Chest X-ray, PA view. Patient: 60 years old, sex F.
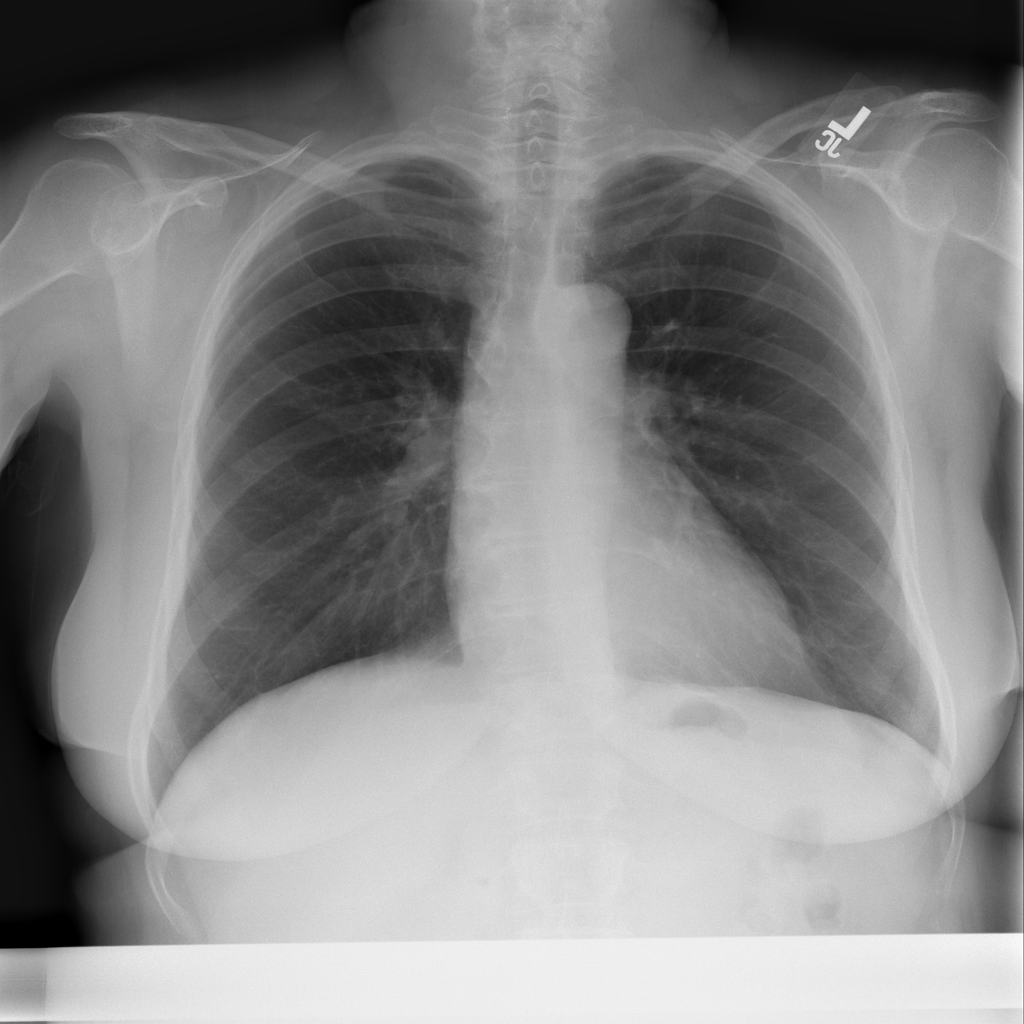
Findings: No Finding